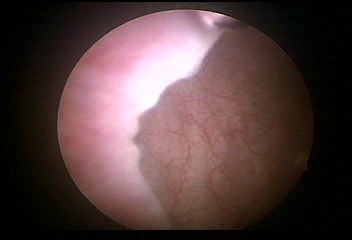
Modality: WLC
Class: Normal mucosa
Bladder cancer association: No